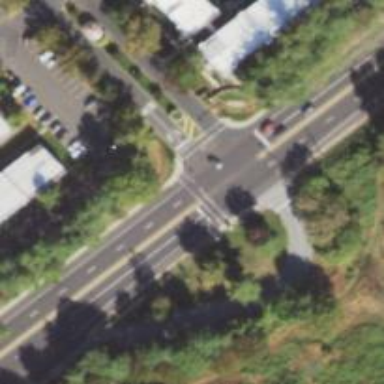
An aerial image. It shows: Marked crossing on the road.